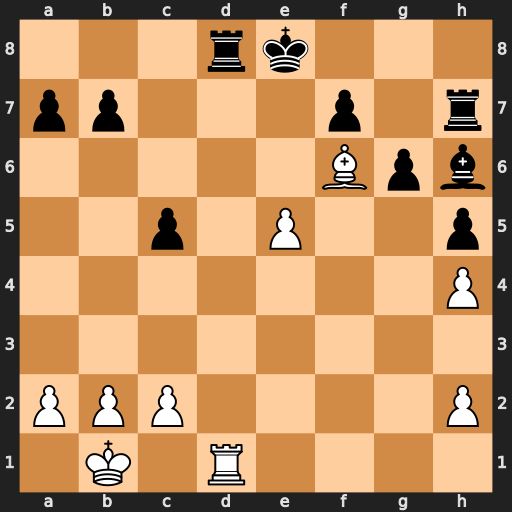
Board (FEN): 3rk3/pp3p1r/5Bpb/2p1P2p/7P/8/PPP4P/1K1R4
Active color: w
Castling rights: -
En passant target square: -
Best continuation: Rxd8#